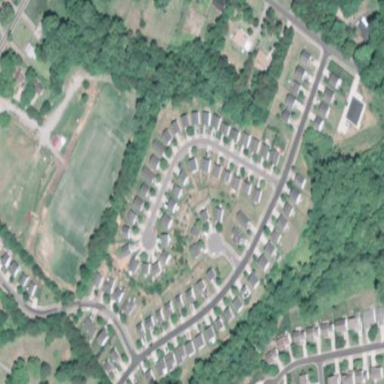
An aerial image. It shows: Residential area consisting of single-family homes.